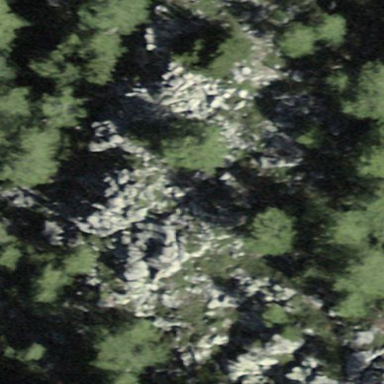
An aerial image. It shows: Landscape of bare rock.